Question: the image: iphone 320x480 (not retina) with ios 6.1.
The blue div size: w:640px h:480px.
my mac: macbook air 13 inch.
the question: why the blue div is less width than the device width?

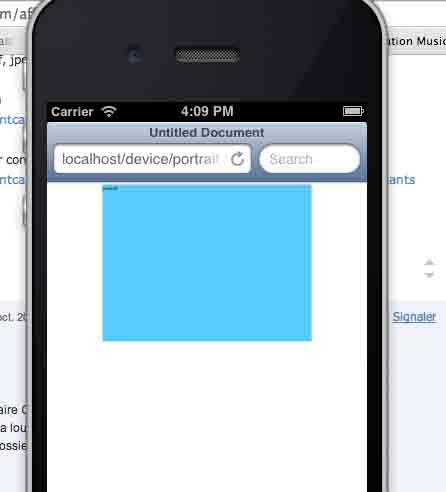
Answer: That's mobile Safari being clever and zooming out so you can see the full width of the webpage-I expect the behaviour is not unique to the simulator. You can alter that behaviour using the viewport meta tag. You can <URL>.